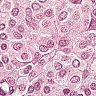
Metastatic tissue present: yes